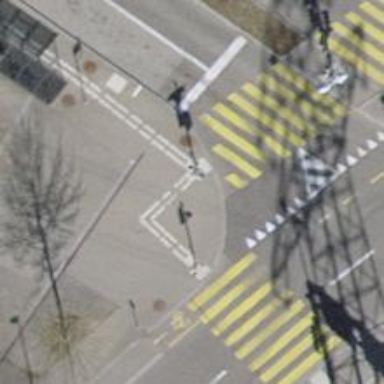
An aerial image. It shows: Asphalt sidewalk along the footway.